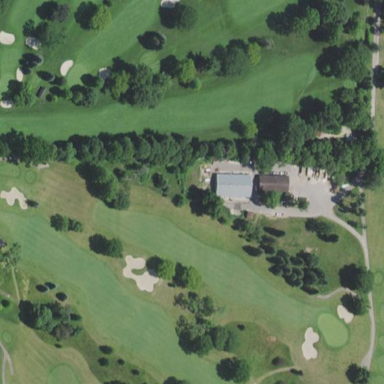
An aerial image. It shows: Golf fairway surrounded by grass.